Question: my jqGrid columns don't fill all of the grid space.
I've read some questions, found <URL>, but it didn't work for me.
when the page loads, the grid looks like this:

I'd be very grateful if someone could help me.
Thanks!
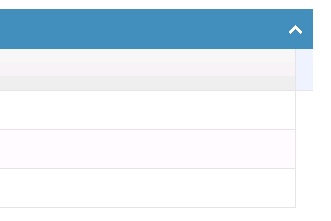
Answer: The problem should not exist in the old form described in <URL>. So that one can create the grid with less options and to have less problems like the problem in your question.
The free space on the right size exist typically because one use default options of jqGrid. The width of the free space corresponds the size of 'scrollOffset' option which have value in jqGrid. Free jqGrid instead (see <URL> set it dynamically inside of internal method 'fixScrollOffsetAndhBoxPadding' which will be called inside of other internal methods 'finalReportSteps' or 'finalReportVirtual' at the end of every filling of the grid. So one will typically don't have the problems at all.